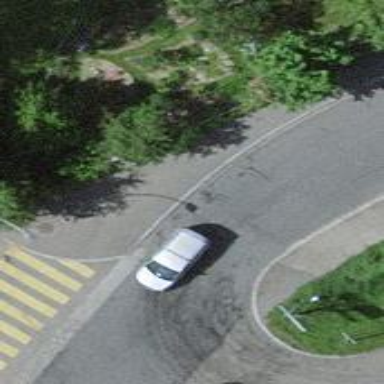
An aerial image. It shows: Regular kerb.